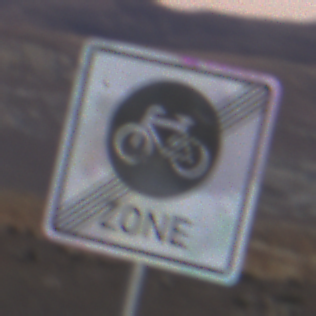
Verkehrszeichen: EndeFahrradzone
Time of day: Dusk
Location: Outdoor (Nature)
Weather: Clear
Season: NotSpecified
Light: Natural